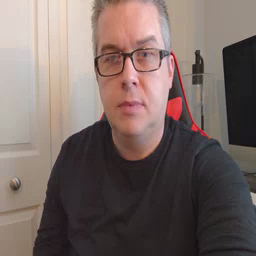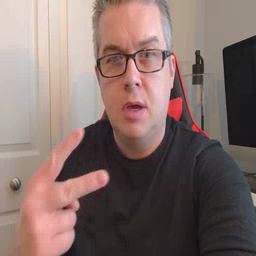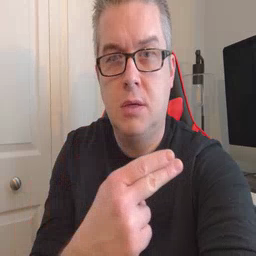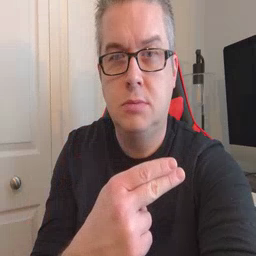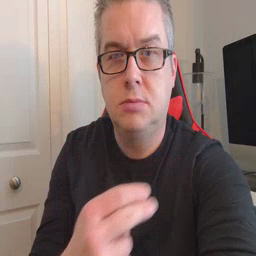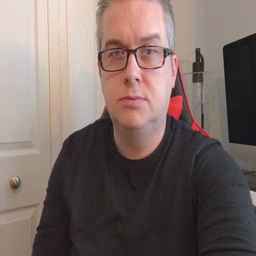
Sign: cut